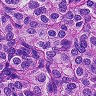
Metastatic tissue present: yes